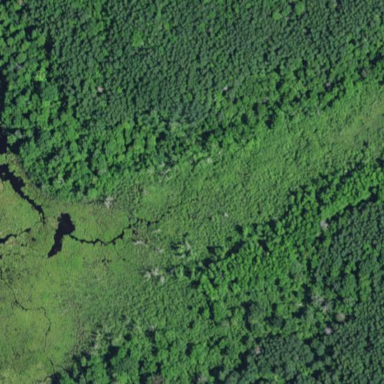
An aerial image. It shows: Bog wetland.